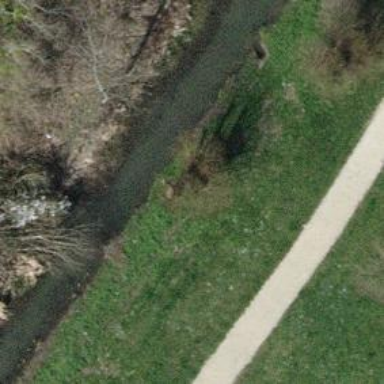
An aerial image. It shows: Broadleaved deciduous tree located in park.